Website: bh-photo
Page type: customer-info-address
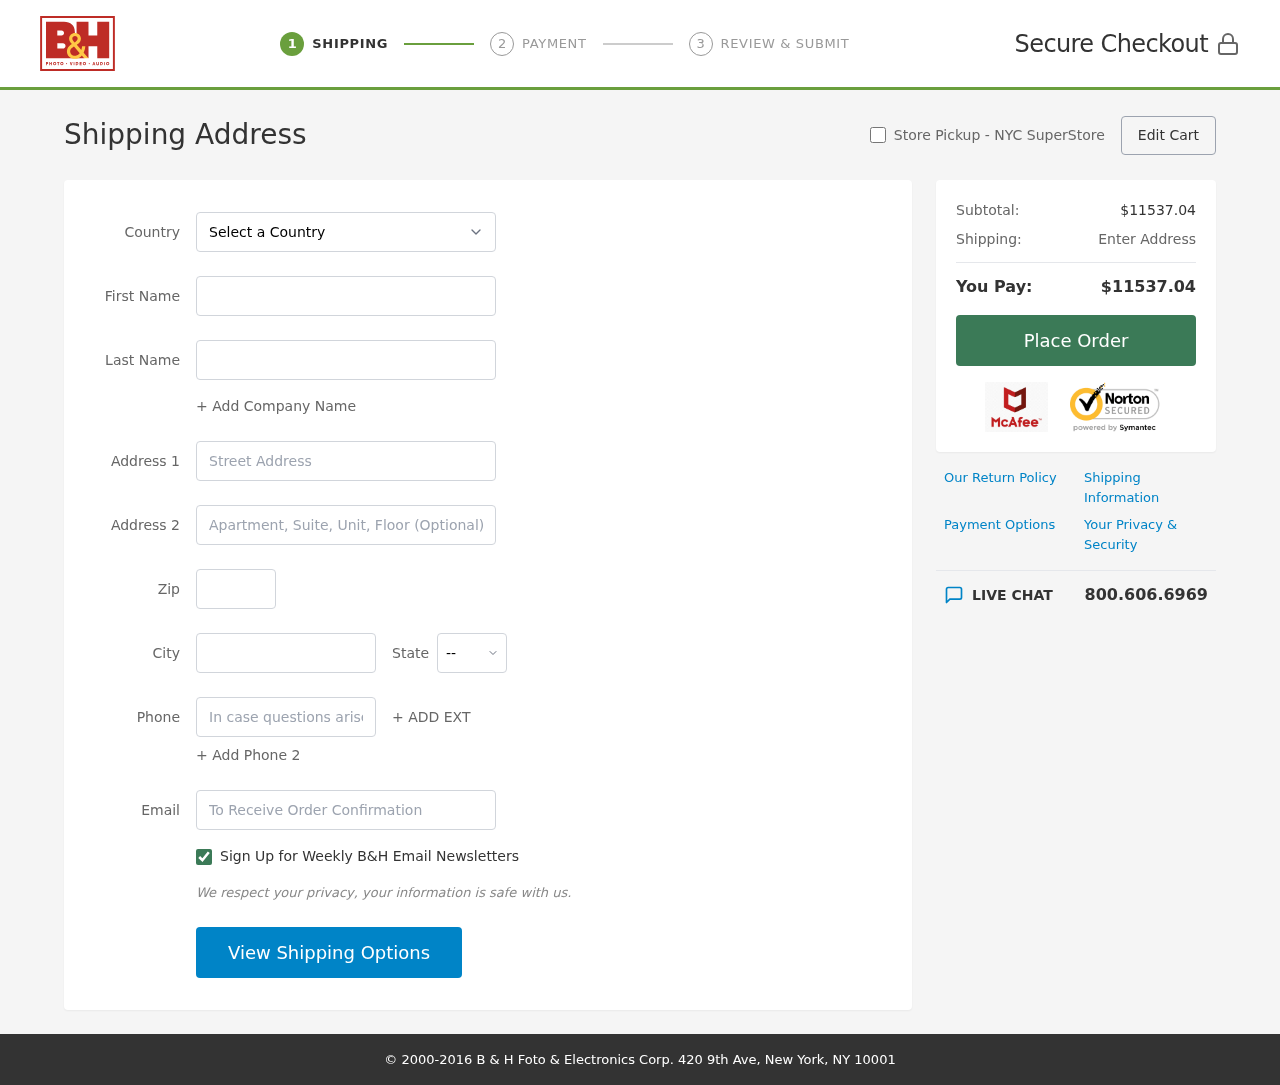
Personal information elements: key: PII_CITY
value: Wandaberg
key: PII_COUNTRY
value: United States
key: PII_EMAIL
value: michael_wilson@yahoo.com
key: PII_FIRSTNAME
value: Michael
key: PII_LASTNAME
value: Wilson
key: PII_PHONE
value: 9568363327
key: PII_POSTCODE
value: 63879
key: PII_STATE_ABBR
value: WY
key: PII_STREET
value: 189 Matthew Branch Suite 454
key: PII_STREET2
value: Suite 125
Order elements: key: ORDER_SUBTOTAL
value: $11537.04
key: ORDER_TOTAL
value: $11537.04